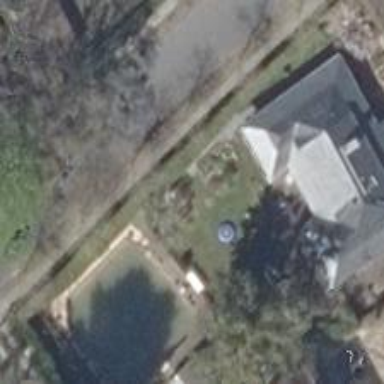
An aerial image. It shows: Detached building with hipped roof shape.